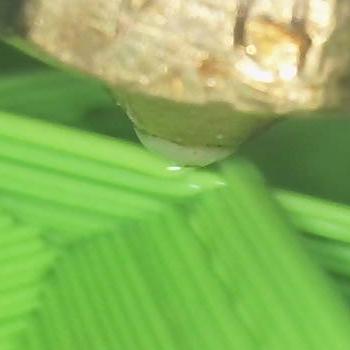
Flow rate: 149%